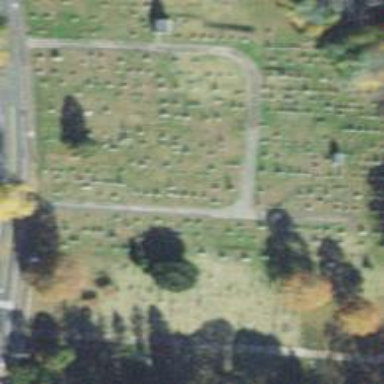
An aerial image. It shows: Cemetery.